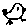
Label: bird